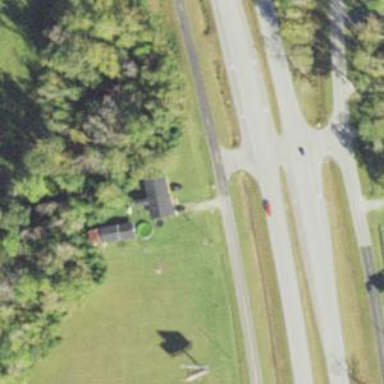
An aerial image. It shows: Asphalt trunk link road.